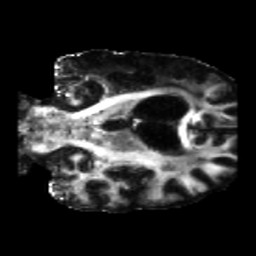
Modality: FA
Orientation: coronal
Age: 67
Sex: male
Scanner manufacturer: siemens
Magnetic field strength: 3 T
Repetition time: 5.25 s
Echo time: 0.08 s